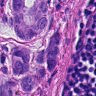
Metastatic tissue present: yes